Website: bh-photo
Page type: cart
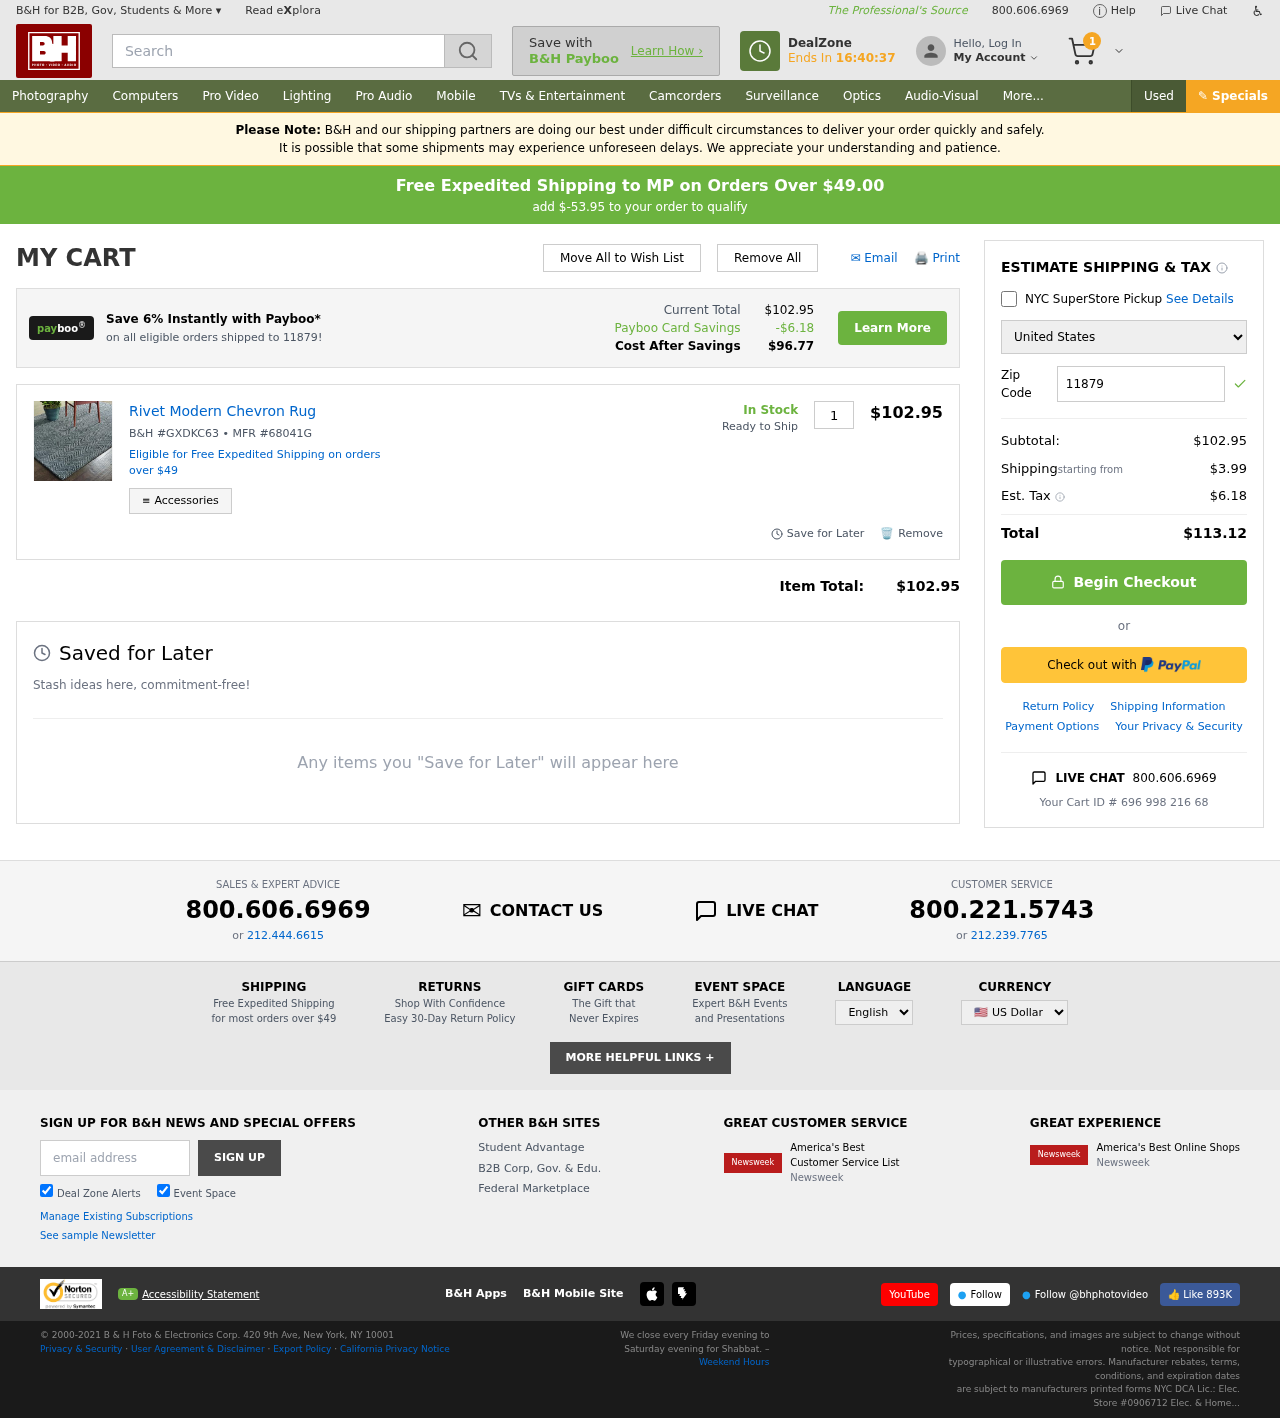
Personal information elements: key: PII_COUNTRY
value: United States
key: PII_POSTCODE
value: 11879
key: PII_STATE
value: MP
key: PII_POSTCODE_FULL
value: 11879
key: PII_POSTCODE_NUMERIC
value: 11879
Product elements: key: PRODUCT1_NAME
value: Rivet Modern Chevron Rug
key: PRODUCT1_PRICE
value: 102.95
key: PRODUCT1_QUANTITY
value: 1
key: PRODUCT1_SKU
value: GXDKC63
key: PRODUCT1_MFR
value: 68041G
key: PRODUCT1_AVAILABILITY
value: In Stock
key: PRODUCT1_SHIP_STATUS
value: Ready to Ship
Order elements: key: ORDER_NUM_ITEMS
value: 1
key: FREE_SHIPPING_THRESHOLD
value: $-53.95
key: ORDER_SUBTOTAL
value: $102.95
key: ORDER_SHIPPING_COST
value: $3.99
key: ORDER_TAX
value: $6.18
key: ORDER_TOTAL
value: $113.12
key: ORDER_ID
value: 696 998 216 68
Search elements: key: HEADER_SEARCH
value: Search
Other elements: key: PAYBOO_SAVINGS
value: -$6.18
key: COST_AFTER_SAVINGS
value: $96.77